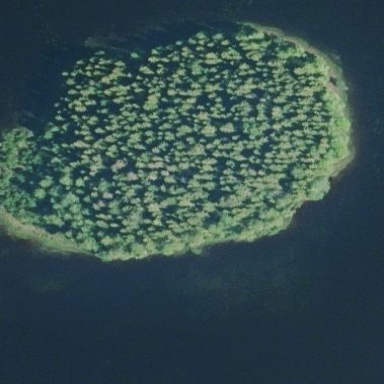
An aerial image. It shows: Image showing island.